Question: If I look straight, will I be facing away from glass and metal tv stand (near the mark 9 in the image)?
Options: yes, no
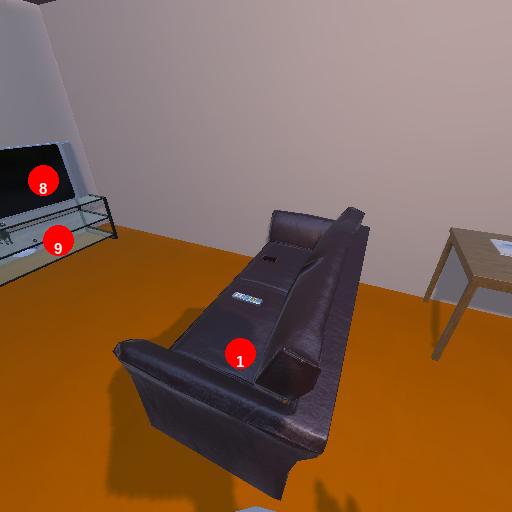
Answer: yes